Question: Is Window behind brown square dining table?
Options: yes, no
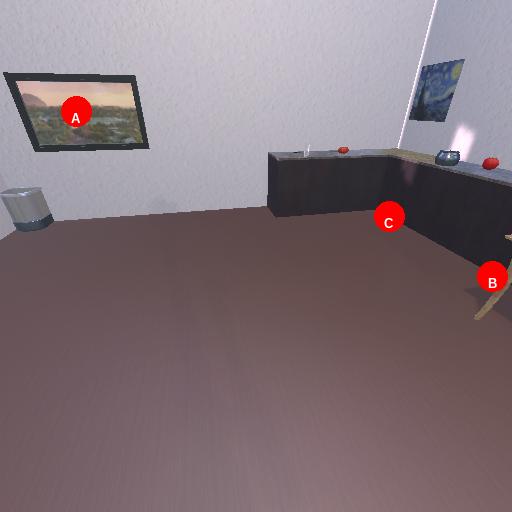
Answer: yes